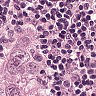
Metastatic tissue present: yes